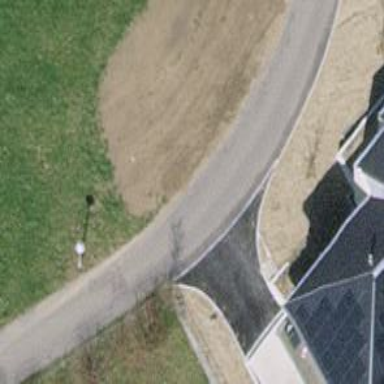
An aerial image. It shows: Service road with paved surface.